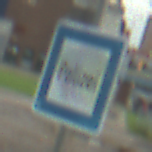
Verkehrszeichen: Polizei
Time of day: MorningAfternoon
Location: Outdoor (Urban)
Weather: PartlyCloudy
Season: NotSpecified
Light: Natural